Question: I want to select and click on the object present inside inner html (shown in the image). But the object is not getting identified. I am using Java.
--> my application not opening with any browser except Internet Explorer and I can't verify xpath from console/debugger so I have to verify it through code only.
Code I have tried so far but not working for me-->
# option 1 -->
'''
driver.switchTo().frame("nav");
driver.findElement(By.xpath("//a href[@text='Administrate']")).click();
'''
# option 2 -->
'''
driver.switchTo().frame("nav");
driver.findElement(By.xpath("//a[@text='Administrate']")).click();
'''
# option 3 -->
'''
driver.findElement(By.xpath("/html/frameset/frame[1]/html/body/ul/li/ul/li[1]")).click();
'''

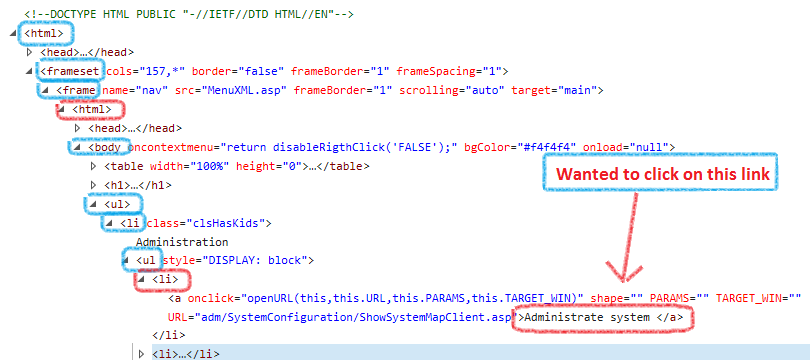
Answer: You are checking for exact text match, use 'contains' instead
'''
driver.findElement(By.xpath("//a[contains(text(), 'Administrate')]")).click();
'''
Or
'''
driver.findElement(By.xpath("//a[contains(., 'Administrate')]")).click();
'''
Please note the difference between 'text()' and '@text'